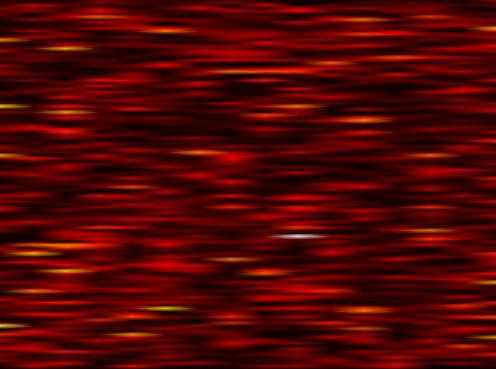
Label: UFMC